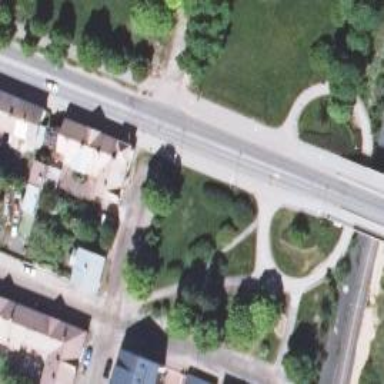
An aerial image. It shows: Cycleway.